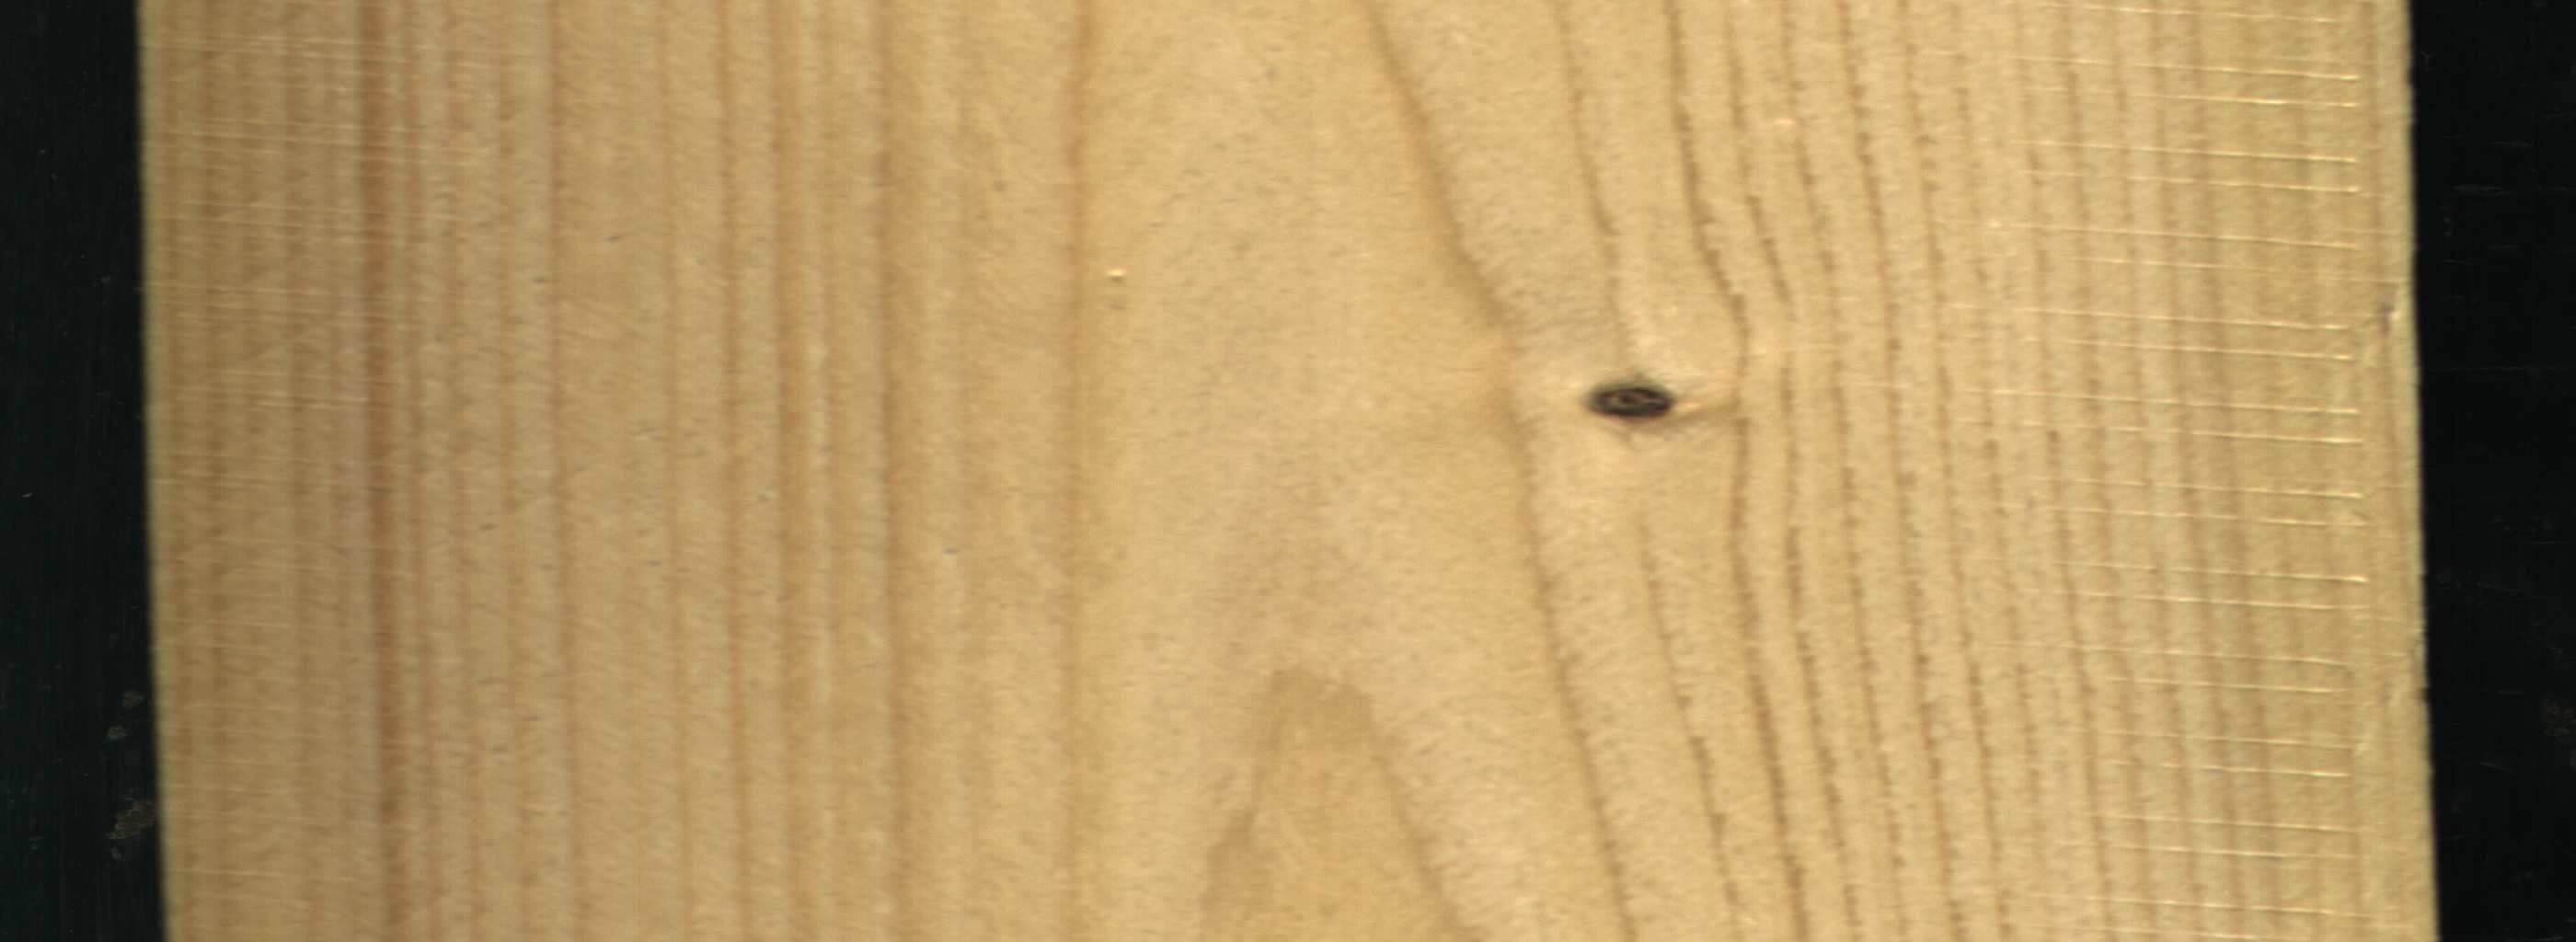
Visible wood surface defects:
Dead_Knot